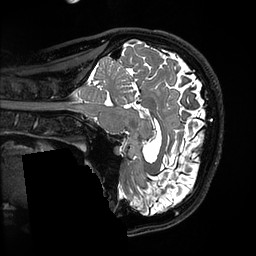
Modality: T2w
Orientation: sagittal
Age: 26
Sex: male
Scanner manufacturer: ge
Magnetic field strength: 3 T
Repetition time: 3.202 s
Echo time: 0.05886 s